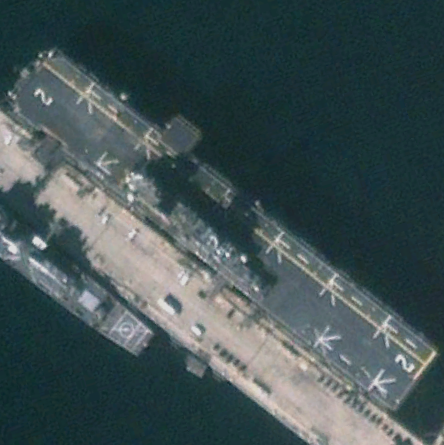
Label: assault